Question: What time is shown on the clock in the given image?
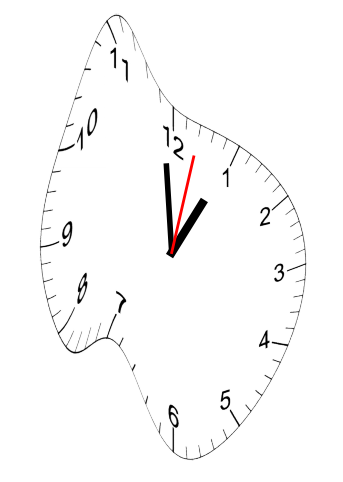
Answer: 12:59:02